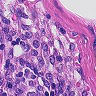
Metastatic tissue present: yes